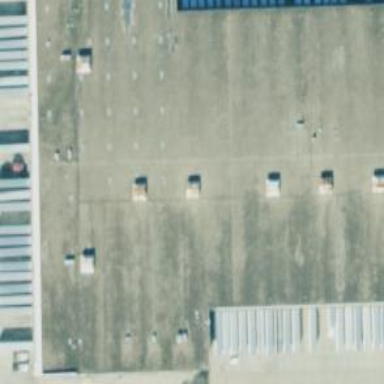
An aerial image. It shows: Warehouse.